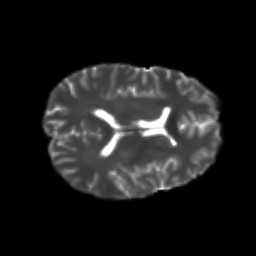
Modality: T2w
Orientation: axial
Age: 24
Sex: male
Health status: healthy
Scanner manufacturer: philips
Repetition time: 7.386 s
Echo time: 0.08599 s